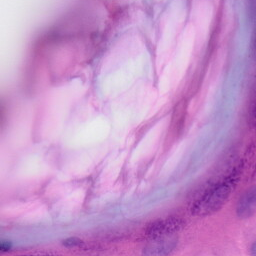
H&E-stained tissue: Skin